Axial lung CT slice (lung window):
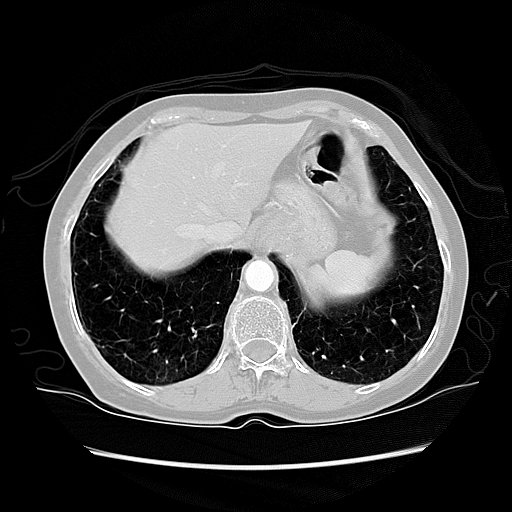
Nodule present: no